【题型】解答题　【知识点】向量　【难度】easy
如图，已知 $\triangle ABC$ 中，$\overrightarrow{BA}=\vec{a}$，$\overrightarrow{BC}=\vec{b}$，$DE\parallel BC$，点 $D$ 是边 $AB$ 上的一点，$\frac{AD}{DB}=\frac{2}{3}$.

(1) 请直接写出向量 $\overrightarrow{AE}$ 关于 $\vec{a}$、$\vec{b}$ 的分解式，$\overrightarrow{AE}=$\underline{\ \ \ \ \ \ };

(2) 在图中作出向量 $\overrightarrow{CE}$ 分别在 $\vec{a}$、$\vec{b}$ 方向上的分向量（可以不写作法，但必须写出结论）.
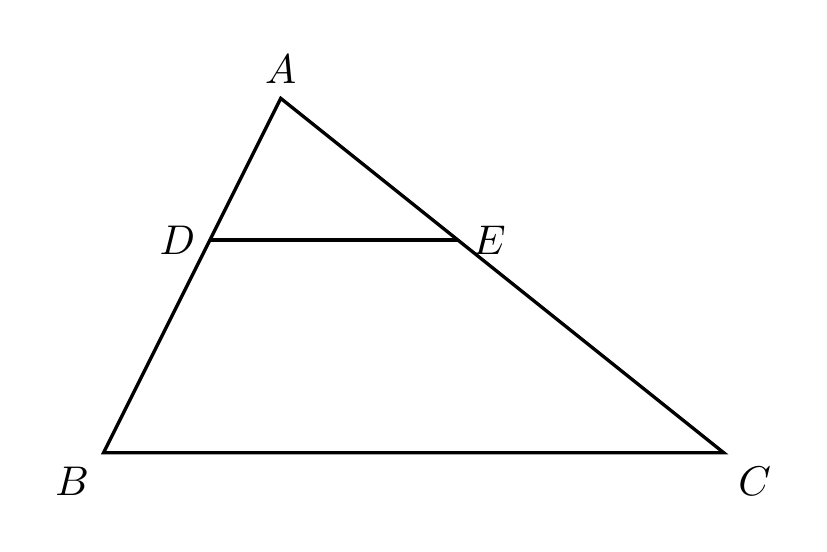
【解答】
【答案】(1) $\frac{2}{5}\vec{b}-\frac{2}{5}\vec{a}$

(2) 见解析

【分析】(1) 首先根据 $DE\parallel BC$ 得到 $\frac{AD}{DB}=\frac{AE}{EC}=\frac{2}{3}$，然后得到 $\frac{AE}{AC}=\frac{2}{5}$，最后根据 $\overrightarrow{AE}=\frac{2}{5}\overrightarrow{AC}=\frac{2}{5}(\overrightarrow{BC}-\overrightarrow{BA})$ 求解即可；

(2) 过点 $E$ 分别作 $EF\parallel AB$，作向量 $\overrightarrow{FE}$ 和 $\overrightarrow{CF}$，根据向量加法的三角形法则求解即可.

【详解】(1) $\because DE\parallel BC$,

$\therefore \frac{AD}{DB}=\frac{AE}{EC}=\frac{2}{3}$,

$\therefore \frac{AE}{AC}=\frac{2}{5}$，即 $AE=\frac{2}{5}AC$.

$\therefore \overrightarrow{AE}=\frac{2}{5}\overrightarrow{AC}=\frac{2}{5}(\overrightarrow{BC}-\overrightarrow{BA})=\frac{2}{5}(\vec{b}-\vec{a})=\frac{2}{5}\vec{b}-\frac{2}{5}\vec{a}$;

故答案为：$\frac{2}{5}\vec{b}-\frac{2}{5}\vec{a}$.

(2) 向量 $\overrightarrow{CE}$ 在 $\vec{a}$、$\vec{b}$ 方向上的分向量分别为 $\overrightarrow{FE}$ 和 $\overrightarrow{CF}$.

【点睛】本题考查了向量的加减运算，平行线段成比例，作向量的分量等知识，灵活运用向量加减法的三角形法则是问题的关键.

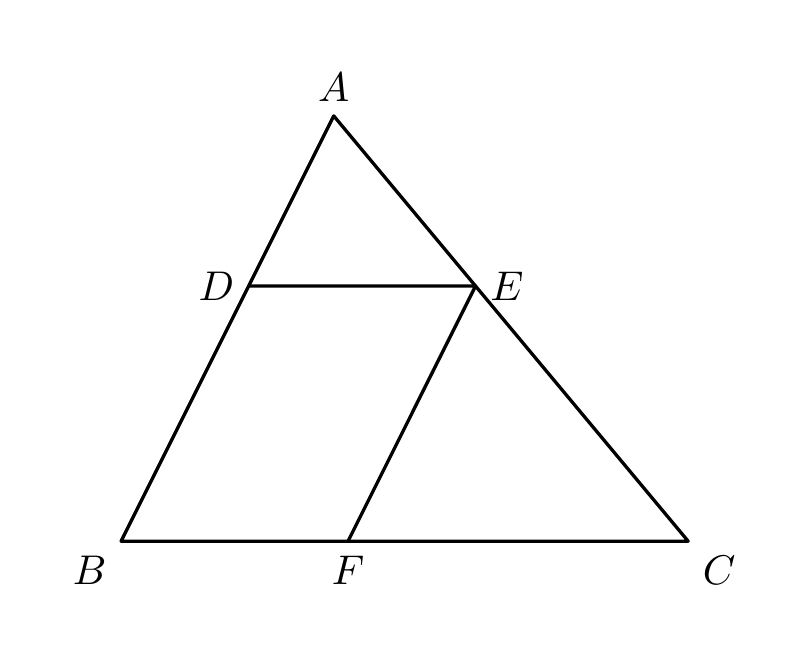